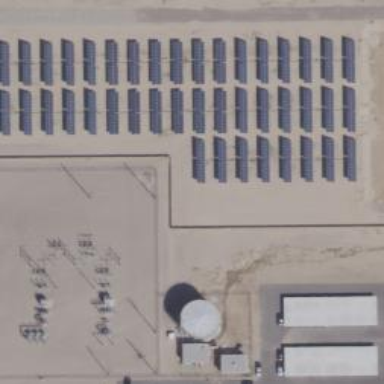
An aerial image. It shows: Power substation.